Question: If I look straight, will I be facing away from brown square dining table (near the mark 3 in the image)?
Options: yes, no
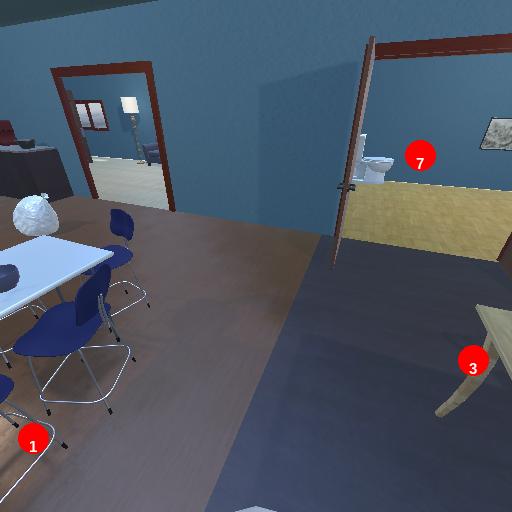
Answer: yes